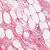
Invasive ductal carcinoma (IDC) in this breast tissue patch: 0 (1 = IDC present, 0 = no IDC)